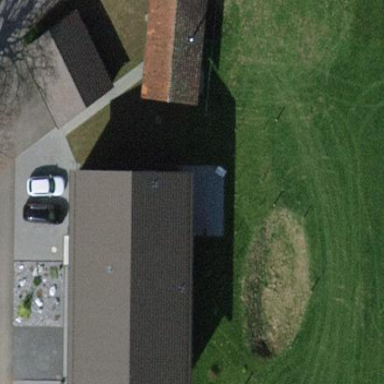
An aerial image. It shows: Gabled roof on farm auxiliary building.